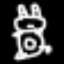
Label: frog